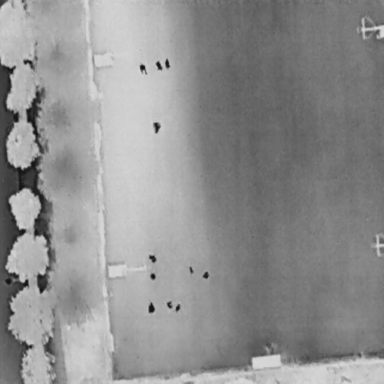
There are 11 People in the infrared image.